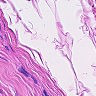
Metastatic tissue present: no